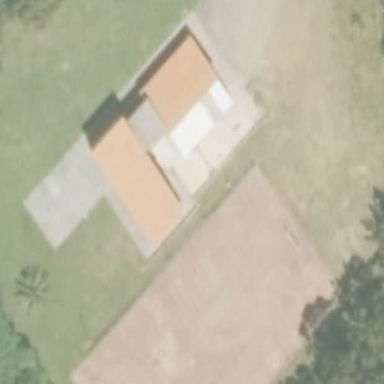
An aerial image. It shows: School.